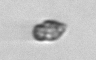
Label: Heterocapsa_rotundata